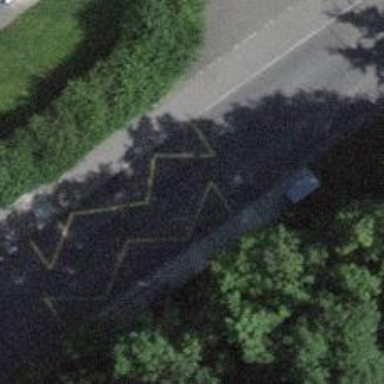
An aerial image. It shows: Public transport stop position.